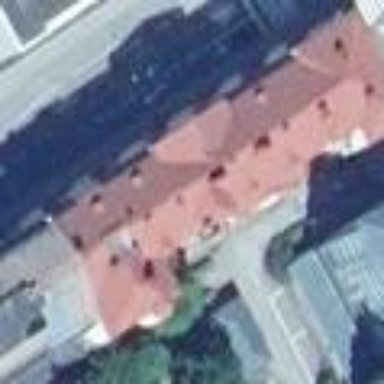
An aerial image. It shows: Light yellow apartment building with gambrel roof.